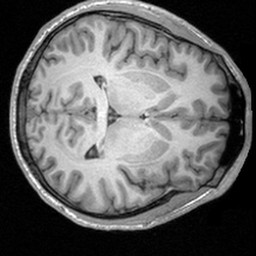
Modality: T1w
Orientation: axial
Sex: male
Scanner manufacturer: siemens
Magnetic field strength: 3 T
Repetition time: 1.9 s
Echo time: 0.00226 s